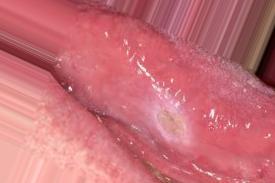
Condition: Mouth Ulcer